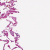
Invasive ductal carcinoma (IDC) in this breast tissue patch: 0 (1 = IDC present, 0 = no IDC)